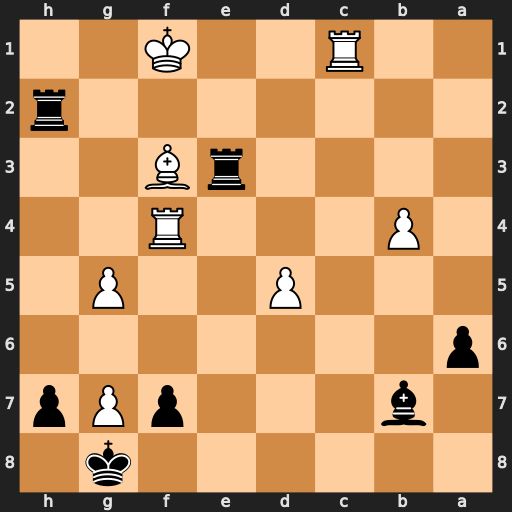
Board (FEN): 6k1/1b3pPp/p7/3P2P1/1P3R2/4rB2/7r/2R2K2
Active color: b
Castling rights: -
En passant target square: -
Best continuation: Rxf3+ Rxf3 Rh1+ Ke2 Rxc1